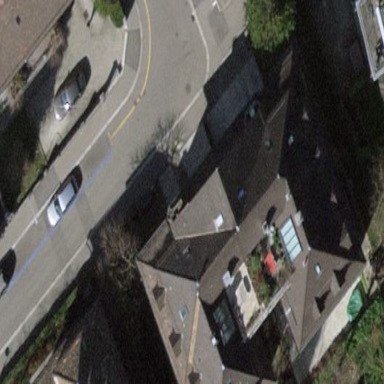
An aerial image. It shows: Building with hipped roof.